Question: I have a similar question to the one posted here:
<URL>
and this worked for me, but I want to plot more than 2 plots on the same figure.
In my case, for example, if I call the plot_date() function 5 times, the resulting graph shows the points/lines for the last two calls, but the first three calls, the lines are not plotted BUT all 5 appear in the legend (I differentiate each by a different color and label in each of the 5 calls).
The overview is I am using python, opening a csv text file with the data (series label, date, count (y)) into a list of tuples, then putting this list into a pandas dataframe. Then I pivot it to change it to
'''
df = df.pivot(index='date', columns='series', values='count')
'''
Then my code for plotting:
'''
fig = plt.figure()
plt.plot_date(x=df.index, y=df['series1'], fmt='bo-', tz=None, xdate=True,
ydate=False, label="d1", color='red')
plt.plot_date(x=df.index, y=df['series2'], fmt='bo-', tz=None, xdate=True,
ydate=False, label="d2", color='blue')
plt.plot_date(x=df.index, y=df['series3'], fmt='bo-', tz=None, xdate=True,
ydate=False, label="d3", color='green')
plt.plot_date(x=df.index, y=df_date_domain['series4'], fmt='bo-', tz=None, xdate=True,
ydate=False, label="d4", color='orange')
plt.plot_date(x=df.index, y=df_date_domain['series5'], fmt='bo-', tz=None, xdate=True,
ydate=False, label="d5", color='black')
fig.autofmt_xdate()
plt.legend()
plt.xlabel("Day")
plt.ylabel("Count")
plt.title("example of trying to plot more than 2 on the same figure")
fname='test.pdf'
plt.savefig(fname)
'''
Below is the result

Below is the full code followed by the text input ( )
'''
import sys
import pandas as pd
from ggplot import *
import matplotlib.pyplot as plt
def main(argv=sys.argv):
if len(sys.argv) != 2:
print sys.argv[0], "CSVinputFile (path if not in current dir)"
sys.exit(-2)
inFileName = sys.argv[1]
qname_list = []
print inFileName
with open(inFileName, 'Ur') as fp:
data_list = [tuple(line.strip().split(",")) for line in fp]
header_row=['series','date','count']
df = pd.DataFrame.from_records(data_list,columns=header_row)
df['date'] = pd.to_datetime(df['date'])
print df.head(10)
df = df.pivot(index='date', columns='series', values='count')
print df.head(10)
print df.describe()
#extract the columns out of the data to plot out
series_2_extract = ['series1', 'series3', 'series2']
#d_data = df[[series_2_extract]] #doesnt work TypeError: unhashable type: 'list'
d_data = df[['series1', 'series3', 'series2']]
print d_data
#below works, can use a loop to iterate the list and call plot_date for each item in the list,
#but only last two series are showing on the plot
fig = plt.figure()
plt.plot_date(x=df.index, y=df['series1'], fmt='bo-', tz=None, xdate=True,
ydate=False, label="d1", color='red')
plt.plot_date(x=df.index, y=df['series2'], fmt='bo-', tz=None, xdate=True,
ydate=False, label="d2", color='blue')
plt.plot_date(x=df.index, y=df['series3'], fmt='bo-', tz=None, xdate=True,
ydate=False, label="d3", color='green')
plt.plot_date(x=df.index, y=df['series4'], fmt='bo-', tz=None, xdate=True,
ydate=False, label="d4", color='orange')
plt.plot_date(x=df.index, y=df['series5'], fmt='bo-', tz=None, xdate=True,
ydate=False, label="d5", color='black')
fig.autofmt_xdate()
plt.legend()
plt.xlabel("Day")
plt.ylabel("Count")
plt.title("example of trying to plot more than 2 on the same figure")
fname='test.pdf'
plt.savefig(fname)
return 0
if __name__ == '__main__':
sys.exit(main())
'''
Since the text input is long, I have it here at pastebin
<URL>
and the above code is also here at pastebin: <URL>
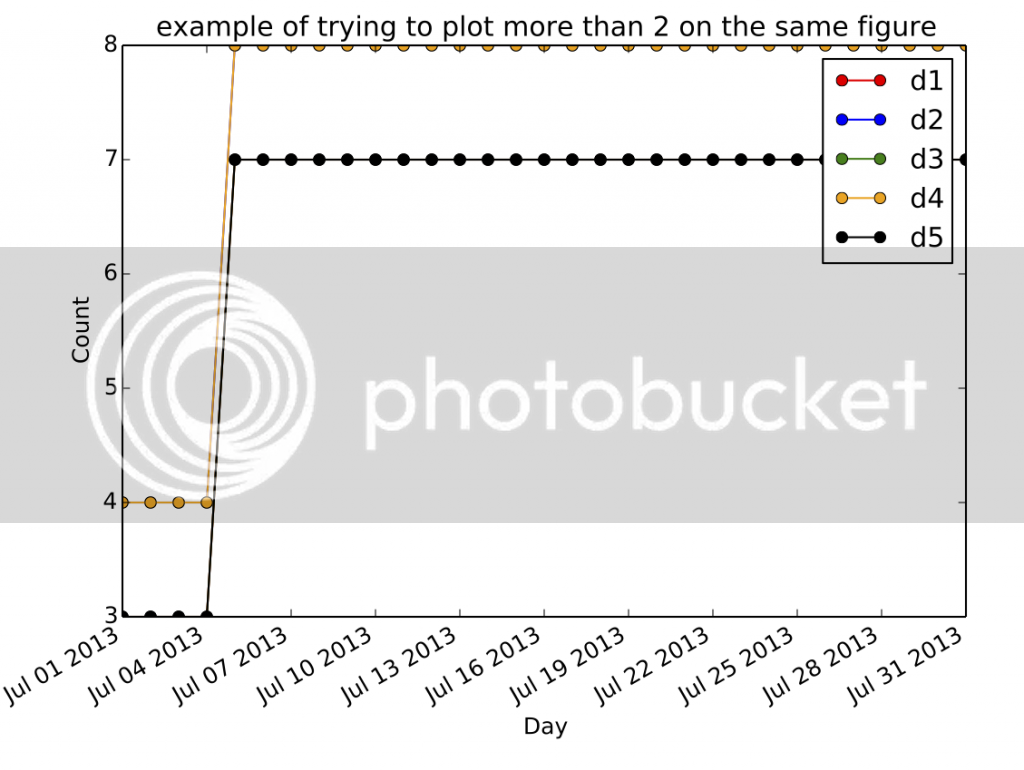
Answer: Because the data is the same. Your lines are plotted on top of each other.
'''
>>> np.all(df['series1'] == df['series5'])
True
>>> np.all(df['series1'] == df['series3'])
True
>>> np.all(df['series2'] == df['series4'])
True
'''